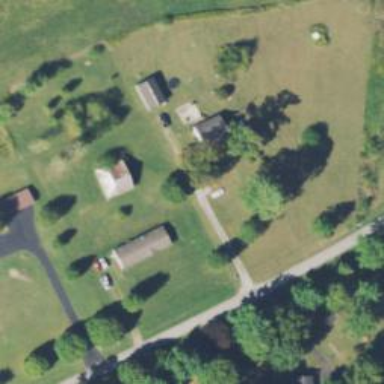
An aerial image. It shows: Driveway leading to service road.